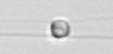
Label: Chaetoceros_similis